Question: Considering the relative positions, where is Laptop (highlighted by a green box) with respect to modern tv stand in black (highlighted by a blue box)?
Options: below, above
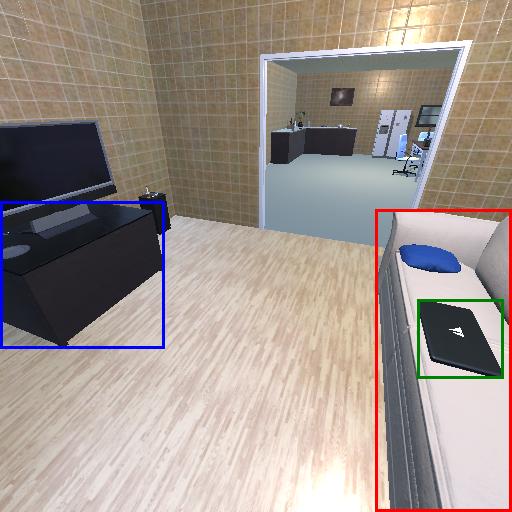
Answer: below